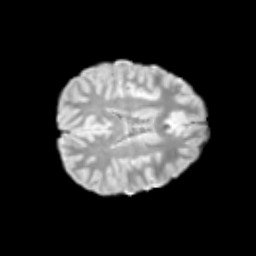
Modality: T2w
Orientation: axial
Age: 11
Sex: male
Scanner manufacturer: siemens
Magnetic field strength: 3 T
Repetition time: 3.8 s
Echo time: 0.07 s